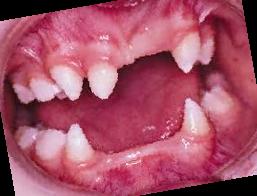
Condition: hypodontia